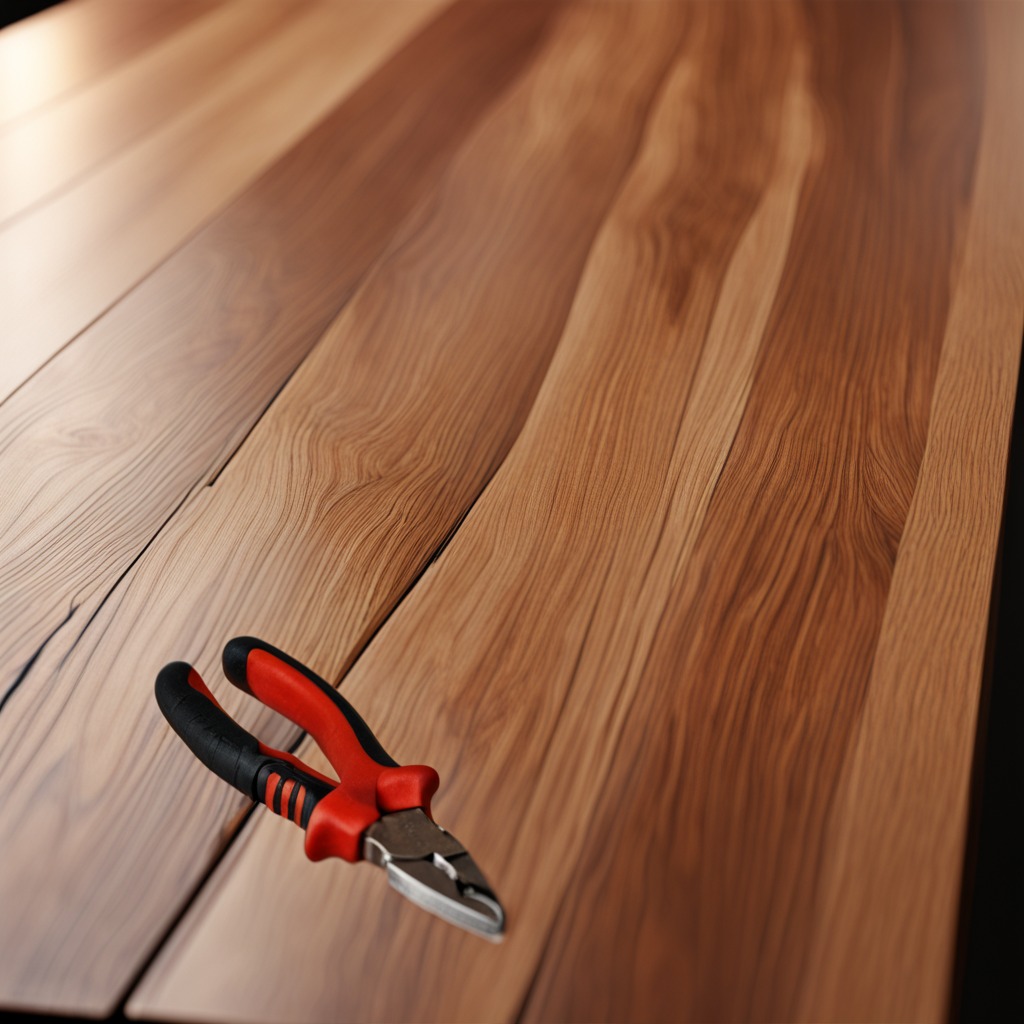
A plier is lying on the wooden table.